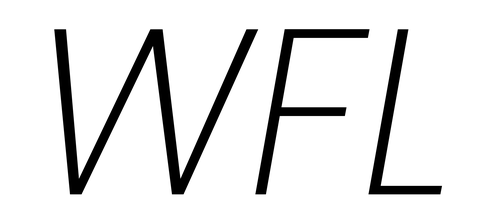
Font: Poppins-ExtraLightItalic